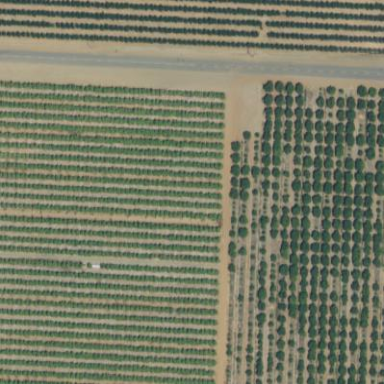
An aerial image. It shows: Orchard.